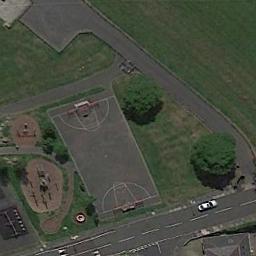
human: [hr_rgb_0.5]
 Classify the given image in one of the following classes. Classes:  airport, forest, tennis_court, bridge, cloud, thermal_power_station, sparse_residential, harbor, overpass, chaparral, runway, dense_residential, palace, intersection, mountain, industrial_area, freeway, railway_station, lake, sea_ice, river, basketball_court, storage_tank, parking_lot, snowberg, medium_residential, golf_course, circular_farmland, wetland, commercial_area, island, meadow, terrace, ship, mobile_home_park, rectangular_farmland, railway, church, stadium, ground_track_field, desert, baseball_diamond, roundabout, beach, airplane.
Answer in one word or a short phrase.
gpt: basketball_court